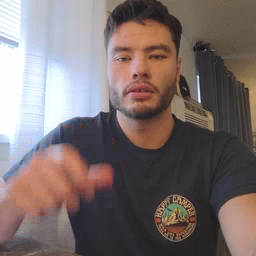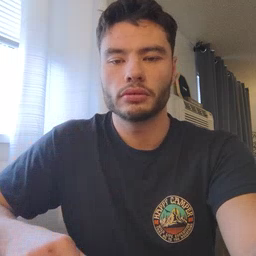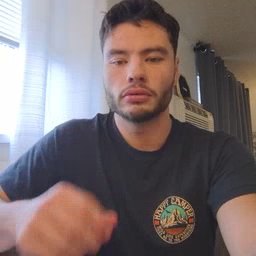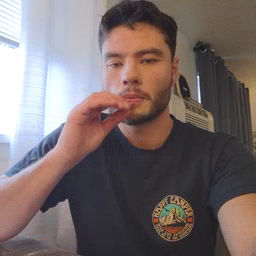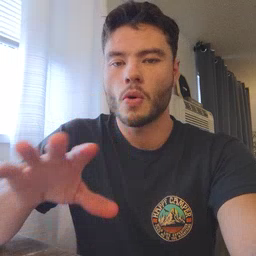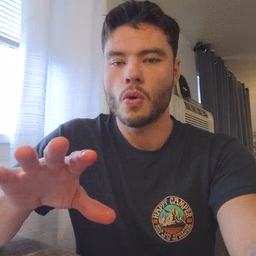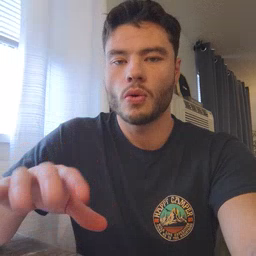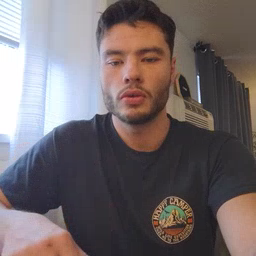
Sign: blow